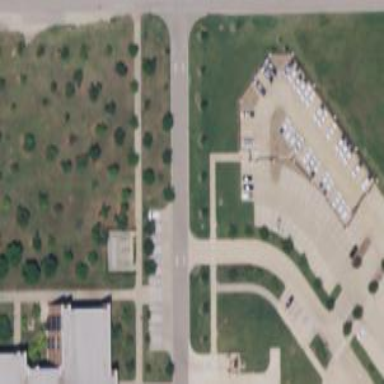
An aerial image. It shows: Parking space.